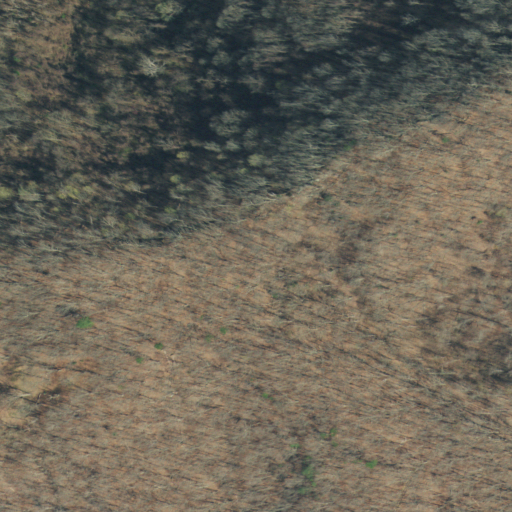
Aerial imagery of gap in Tennessee named Gibson Gap containing deciduous forest and mixed forest